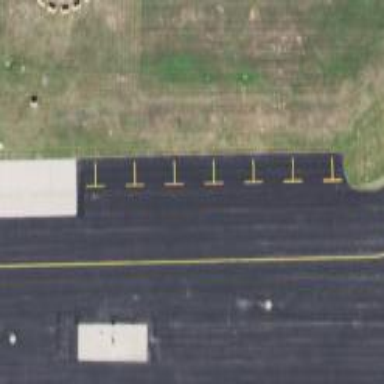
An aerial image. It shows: Apron area with paved surface.